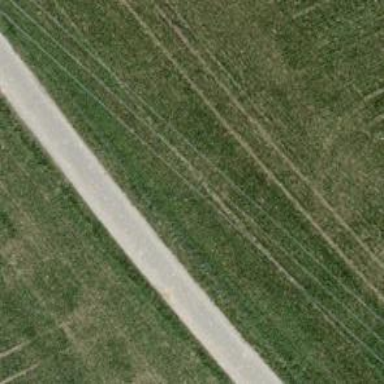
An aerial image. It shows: Track with grade1 tracktype.